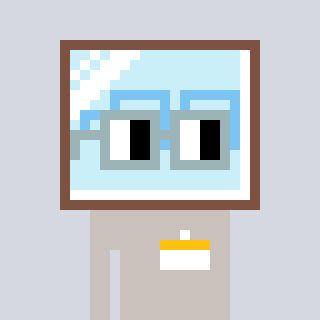
a pixel art character with square dark gray glasses, a mirror-shaped head and a foggrey-colored body on a cool background